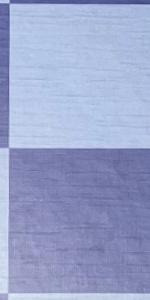
Label: Empty